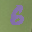
Label: 6